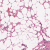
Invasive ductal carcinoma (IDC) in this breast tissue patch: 1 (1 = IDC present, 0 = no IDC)